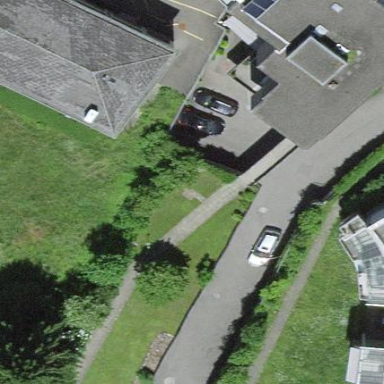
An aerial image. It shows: Garage.